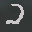
Label: 2